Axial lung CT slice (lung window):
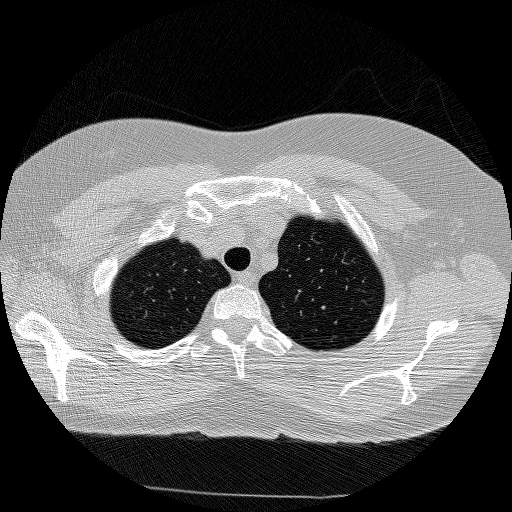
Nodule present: no